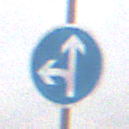
Verkehrszeichen: VorgeschriebeneFahrtrichtungGeradeausOderLinks
Umgebung: Outdoor, RoadRail
Tageszeit: Midday
Wetter: Overcast
Licht: Natural
Jahreszeit: NotSpecified
Kontrast: LowContrast